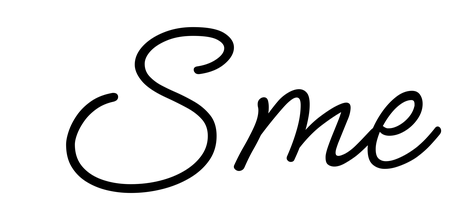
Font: MeowScript-Regular